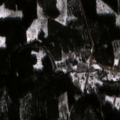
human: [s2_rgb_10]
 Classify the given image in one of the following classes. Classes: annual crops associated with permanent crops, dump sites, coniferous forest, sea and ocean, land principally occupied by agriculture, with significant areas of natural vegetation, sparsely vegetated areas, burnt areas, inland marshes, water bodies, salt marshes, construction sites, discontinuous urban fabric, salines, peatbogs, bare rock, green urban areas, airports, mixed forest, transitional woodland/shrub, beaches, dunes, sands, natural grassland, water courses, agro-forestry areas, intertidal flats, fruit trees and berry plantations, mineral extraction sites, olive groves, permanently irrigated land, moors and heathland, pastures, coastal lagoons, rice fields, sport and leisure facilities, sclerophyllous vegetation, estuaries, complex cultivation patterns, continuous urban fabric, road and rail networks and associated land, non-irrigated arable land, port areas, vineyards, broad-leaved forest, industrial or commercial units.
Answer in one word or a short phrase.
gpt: land principally occupied by agriculture, with significant areas of natural vegetation, coniferous forest, mixed forest, transitional woodland/shrub